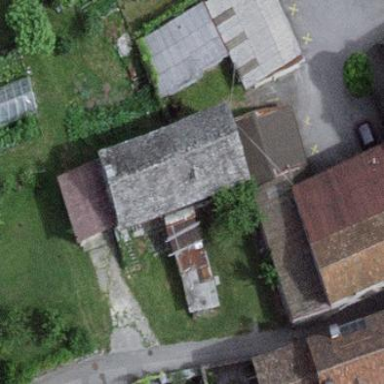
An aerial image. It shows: Gabled building with grey roof.